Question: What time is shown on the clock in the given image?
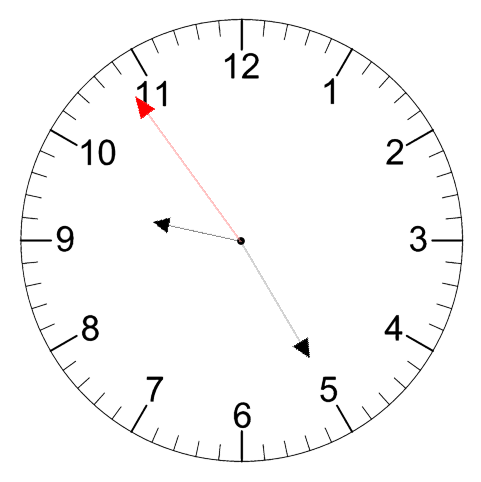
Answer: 09:24:54